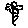
Label: flower